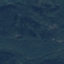
Label: Forest